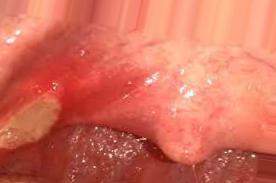
Condition: Mouth Ulcer